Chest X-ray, AP view. Patient: 21 years old, sex F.
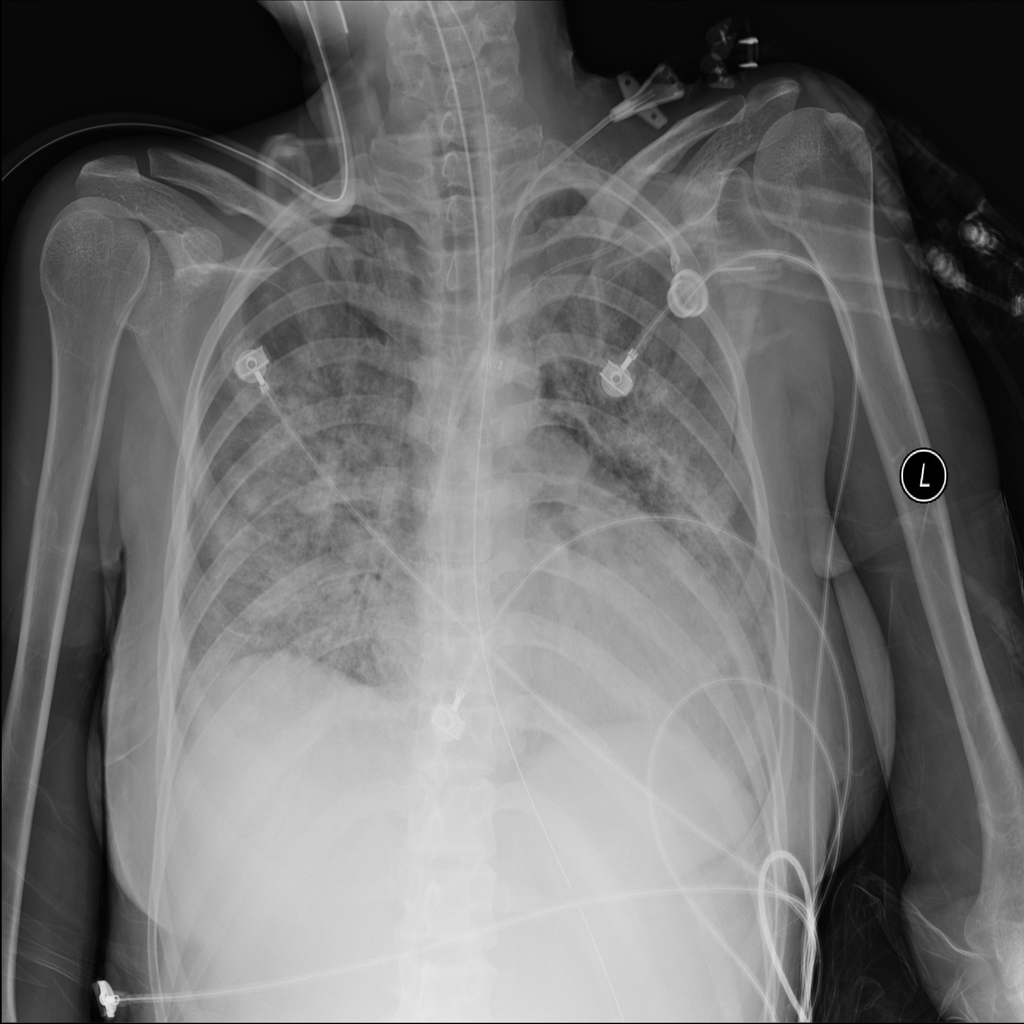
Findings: No Finding